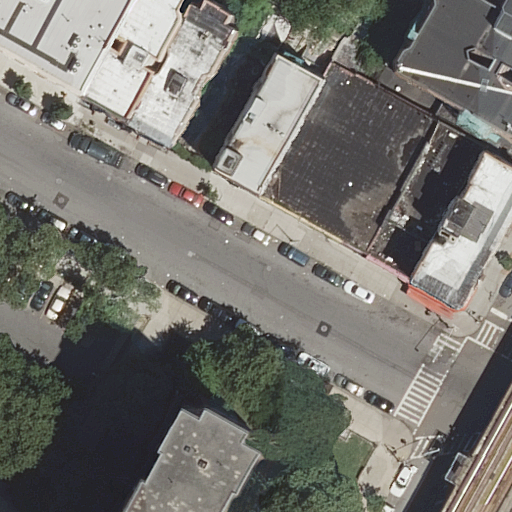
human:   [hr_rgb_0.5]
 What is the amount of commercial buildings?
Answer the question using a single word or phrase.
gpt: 0

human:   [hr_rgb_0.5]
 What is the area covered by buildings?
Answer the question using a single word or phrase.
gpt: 2873m2

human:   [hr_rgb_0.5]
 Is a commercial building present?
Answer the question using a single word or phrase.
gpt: no

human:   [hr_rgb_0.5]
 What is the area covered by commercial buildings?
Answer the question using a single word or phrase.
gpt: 0m2

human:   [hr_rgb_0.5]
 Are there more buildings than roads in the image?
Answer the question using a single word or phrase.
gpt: yes

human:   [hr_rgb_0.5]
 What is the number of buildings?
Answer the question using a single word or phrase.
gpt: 9

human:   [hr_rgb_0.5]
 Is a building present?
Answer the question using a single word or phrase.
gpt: yes

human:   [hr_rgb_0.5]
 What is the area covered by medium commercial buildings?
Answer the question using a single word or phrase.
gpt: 0m2

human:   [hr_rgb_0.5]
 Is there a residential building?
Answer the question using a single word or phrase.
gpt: yes

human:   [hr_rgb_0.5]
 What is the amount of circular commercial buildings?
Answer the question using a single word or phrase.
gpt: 0

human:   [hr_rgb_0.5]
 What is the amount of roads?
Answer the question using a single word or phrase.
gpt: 4

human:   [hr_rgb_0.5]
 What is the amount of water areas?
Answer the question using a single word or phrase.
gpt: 0

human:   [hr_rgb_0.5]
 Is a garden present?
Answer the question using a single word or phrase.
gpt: yes

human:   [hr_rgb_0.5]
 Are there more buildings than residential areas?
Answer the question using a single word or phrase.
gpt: yes

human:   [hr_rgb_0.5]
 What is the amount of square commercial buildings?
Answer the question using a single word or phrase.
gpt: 0

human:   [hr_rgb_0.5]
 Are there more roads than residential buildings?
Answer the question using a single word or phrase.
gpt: no

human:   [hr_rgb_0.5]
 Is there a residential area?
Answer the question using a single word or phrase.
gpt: yes

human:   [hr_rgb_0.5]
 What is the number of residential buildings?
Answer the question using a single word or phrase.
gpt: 9

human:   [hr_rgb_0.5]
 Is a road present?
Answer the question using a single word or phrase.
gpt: yes

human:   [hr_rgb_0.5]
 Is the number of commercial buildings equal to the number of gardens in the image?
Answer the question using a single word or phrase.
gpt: no

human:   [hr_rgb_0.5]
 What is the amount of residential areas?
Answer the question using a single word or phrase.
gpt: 1

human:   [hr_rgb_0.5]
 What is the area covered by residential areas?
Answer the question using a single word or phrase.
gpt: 1866m2

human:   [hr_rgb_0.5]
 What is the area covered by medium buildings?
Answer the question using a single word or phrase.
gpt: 1651m2

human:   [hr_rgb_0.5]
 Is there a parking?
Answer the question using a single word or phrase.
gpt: yes

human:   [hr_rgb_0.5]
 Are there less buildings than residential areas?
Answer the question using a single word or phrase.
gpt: no

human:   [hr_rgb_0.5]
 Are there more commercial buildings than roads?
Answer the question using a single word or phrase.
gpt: no

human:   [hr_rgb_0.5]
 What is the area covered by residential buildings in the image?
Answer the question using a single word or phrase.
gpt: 2873m2

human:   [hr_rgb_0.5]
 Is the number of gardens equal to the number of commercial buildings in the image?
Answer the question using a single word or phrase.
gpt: no

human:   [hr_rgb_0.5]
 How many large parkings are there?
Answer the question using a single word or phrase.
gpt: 1

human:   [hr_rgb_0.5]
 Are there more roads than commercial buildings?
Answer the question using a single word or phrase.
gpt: yes

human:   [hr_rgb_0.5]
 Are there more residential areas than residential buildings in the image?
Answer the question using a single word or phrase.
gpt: no

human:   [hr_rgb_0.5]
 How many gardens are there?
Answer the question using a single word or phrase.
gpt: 1

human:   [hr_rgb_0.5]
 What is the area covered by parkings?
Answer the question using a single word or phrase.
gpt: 860m2

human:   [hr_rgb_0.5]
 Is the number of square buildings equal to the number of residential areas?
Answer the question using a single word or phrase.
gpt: no

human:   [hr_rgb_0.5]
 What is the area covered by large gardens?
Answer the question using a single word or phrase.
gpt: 0m2

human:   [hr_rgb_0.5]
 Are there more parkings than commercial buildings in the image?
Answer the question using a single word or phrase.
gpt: yes

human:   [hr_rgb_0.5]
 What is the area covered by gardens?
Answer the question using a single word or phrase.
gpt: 55m2

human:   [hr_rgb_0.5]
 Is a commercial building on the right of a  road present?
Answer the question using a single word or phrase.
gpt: no

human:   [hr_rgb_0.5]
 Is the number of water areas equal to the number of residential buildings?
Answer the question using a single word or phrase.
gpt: no

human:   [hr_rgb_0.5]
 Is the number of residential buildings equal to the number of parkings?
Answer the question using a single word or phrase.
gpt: no

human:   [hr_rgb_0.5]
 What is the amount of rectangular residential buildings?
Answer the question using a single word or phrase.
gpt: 3

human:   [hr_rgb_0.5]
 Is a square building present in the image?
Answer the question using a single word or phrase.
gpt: no

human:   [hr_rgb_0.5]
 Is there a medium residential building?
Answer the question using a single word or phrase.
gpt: yes

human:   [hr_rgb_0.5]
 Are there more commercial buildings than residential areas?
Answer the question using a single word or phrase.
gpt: no

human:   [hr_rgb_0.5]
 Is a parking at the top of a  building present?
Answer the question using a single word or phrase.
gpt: yes

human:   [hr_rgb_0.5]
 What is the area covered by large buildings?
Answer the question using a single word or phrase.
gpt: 1080m2

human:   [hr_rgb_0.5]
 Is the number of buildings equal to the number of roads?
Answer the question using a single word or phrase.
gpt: no

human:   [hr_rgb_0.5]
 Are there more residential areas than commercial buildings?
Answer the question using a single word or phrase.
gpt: yes

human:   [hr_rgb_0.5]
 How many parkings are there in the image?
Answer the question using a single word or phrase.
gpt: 1

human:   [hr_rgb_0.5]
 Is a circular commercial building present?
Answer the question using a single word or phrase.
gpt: no

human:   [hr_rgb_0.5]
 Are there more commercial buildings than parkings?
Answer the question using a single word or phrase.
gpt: no

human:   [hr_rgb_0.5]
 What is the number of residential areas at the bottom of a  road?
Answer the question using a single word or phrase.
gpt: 0

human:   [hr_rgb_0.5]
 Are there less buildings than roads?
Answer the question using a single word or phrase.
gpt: no

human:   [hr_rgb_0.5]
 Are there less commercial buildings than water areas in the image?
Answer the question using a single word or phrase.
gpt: no

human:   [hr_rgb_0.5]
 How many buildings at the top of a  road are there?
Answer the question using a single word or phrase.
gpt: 7

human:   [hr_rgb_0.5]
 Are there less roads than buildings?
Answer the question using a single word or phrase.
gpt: yes

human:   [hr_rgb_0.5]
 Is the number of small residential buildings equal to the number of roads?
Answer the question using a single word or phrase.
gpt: no

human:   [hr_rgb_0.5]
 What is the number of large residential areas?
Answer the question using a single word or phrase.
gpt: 1

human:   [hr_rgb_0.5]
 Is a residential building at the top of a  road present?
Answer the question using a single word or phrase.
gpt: yes

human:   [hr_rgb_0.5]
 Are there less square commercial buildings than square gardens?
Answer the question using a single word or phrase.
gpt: no

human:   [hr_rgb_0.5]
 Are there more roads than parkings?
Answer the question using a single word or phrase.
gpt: yes

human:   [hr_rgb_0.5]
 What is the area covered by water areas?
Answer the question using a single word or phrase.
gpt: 0m2

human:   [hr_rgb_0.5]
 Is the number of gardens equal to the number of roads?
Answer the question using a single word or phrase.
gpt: no

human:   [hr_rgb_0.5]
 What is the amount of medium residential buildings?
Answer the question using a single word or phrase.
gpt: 6